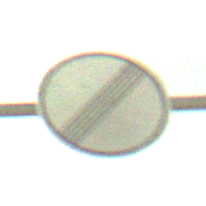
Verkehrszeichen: EndeSaemtlicherBegrenzungen
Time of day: Midday
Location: Outdoor (RoadRail)
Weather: PartlyCloudy
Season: NotSpecified
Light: Natural